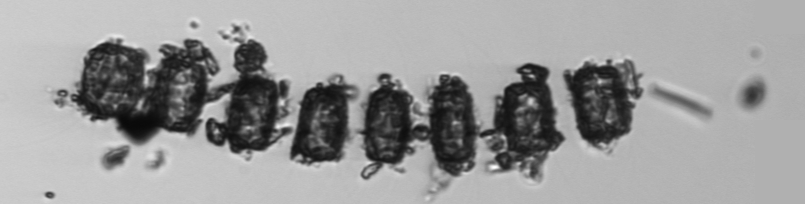
Label: Thalassiosira_TAG_external_detritus